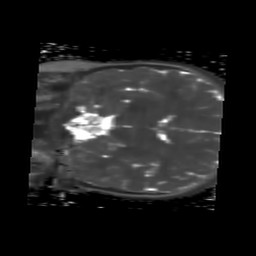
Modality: T2map
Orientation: coronal
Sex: female
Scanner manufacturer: siemens
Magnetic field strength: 3 T
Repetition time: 4 s